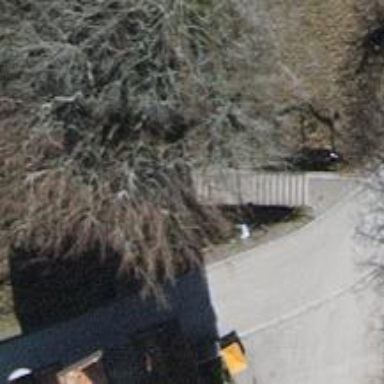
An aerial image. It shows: Road with steps.